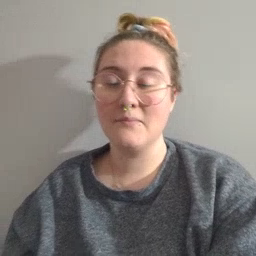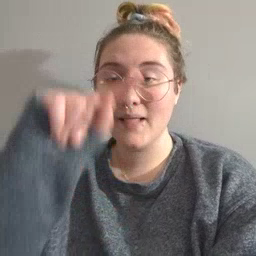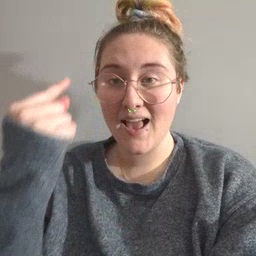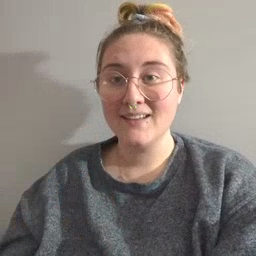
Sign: black